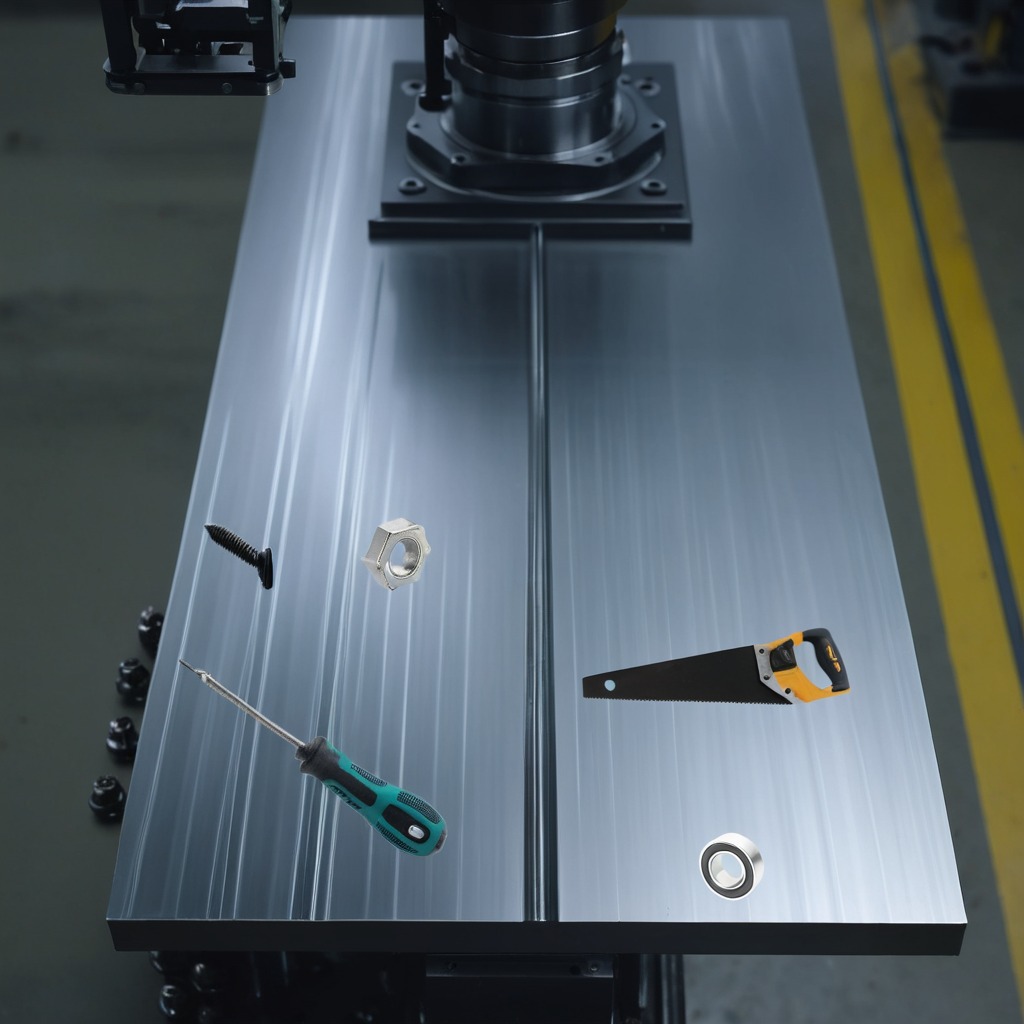
A ball bearing, a machine screw, a saw, a screwdriver, and a nut are lying on the metal table.